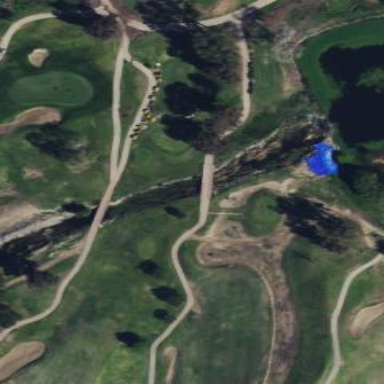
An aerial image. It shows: Bunker filled with sand on golf course.